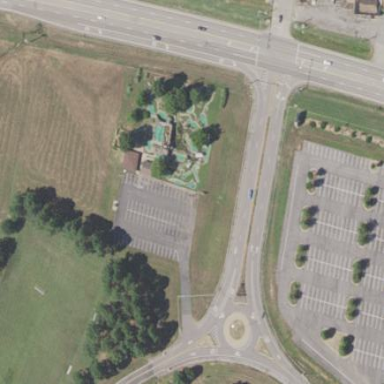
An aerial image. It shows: Miniature golf course.